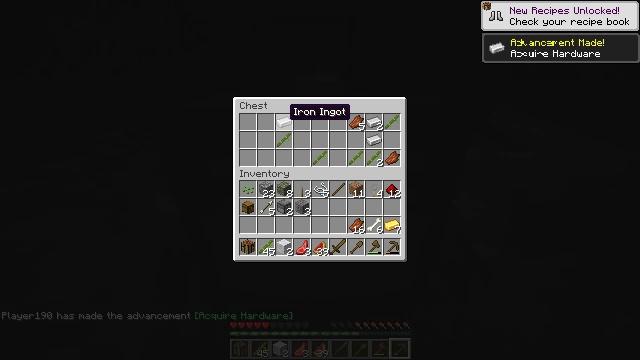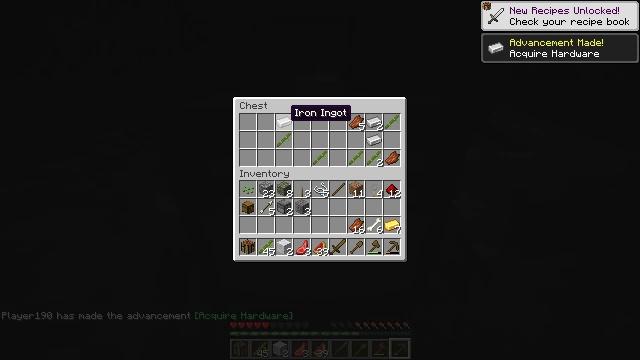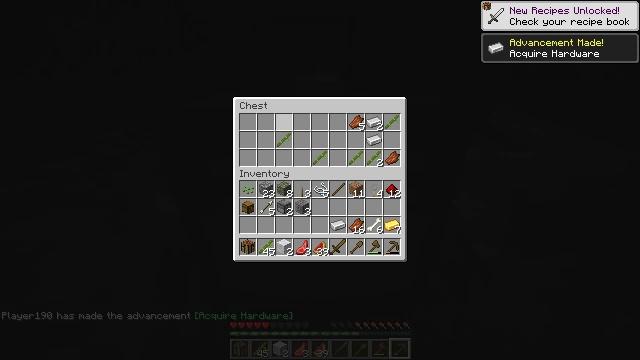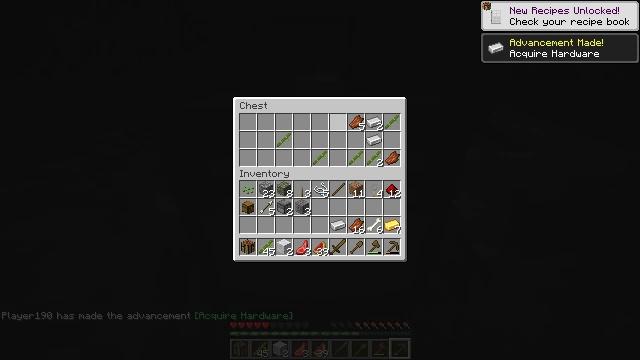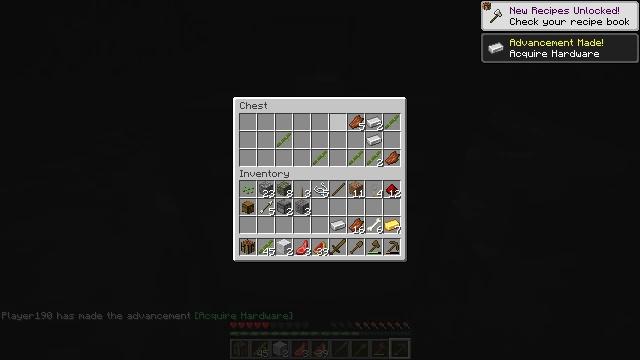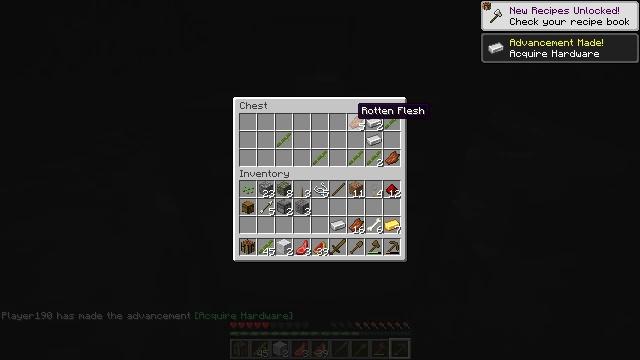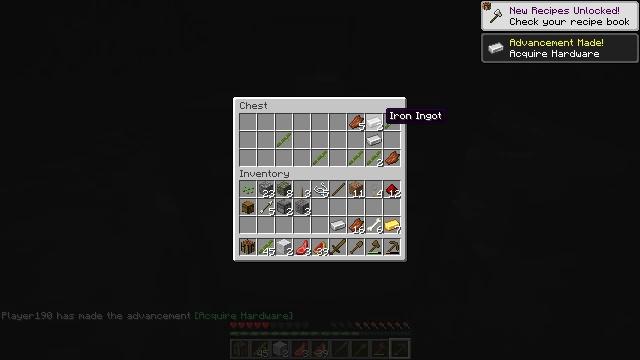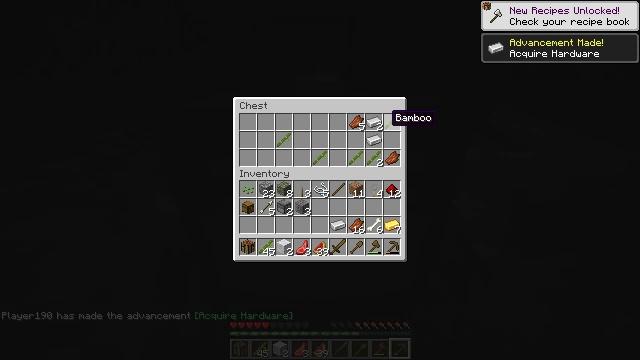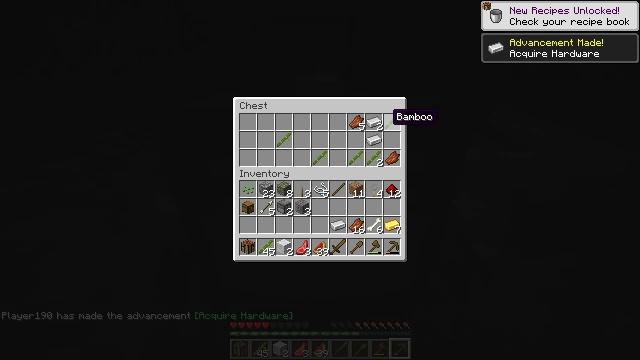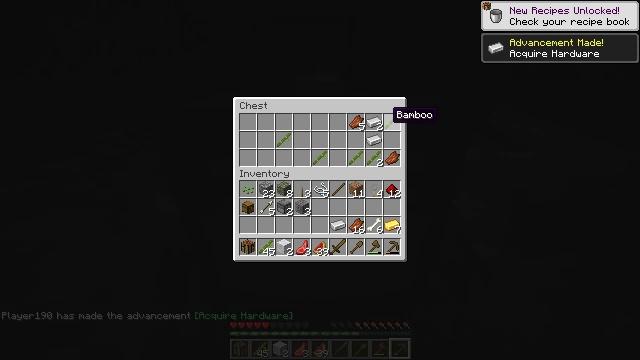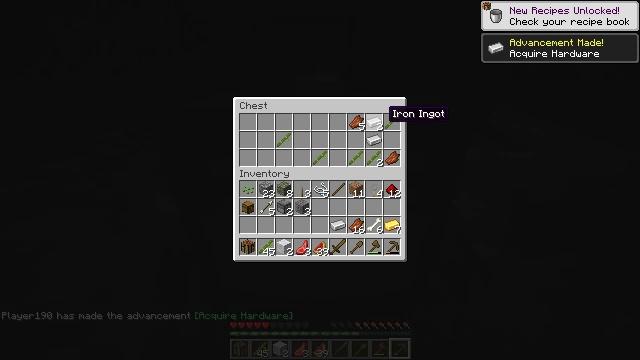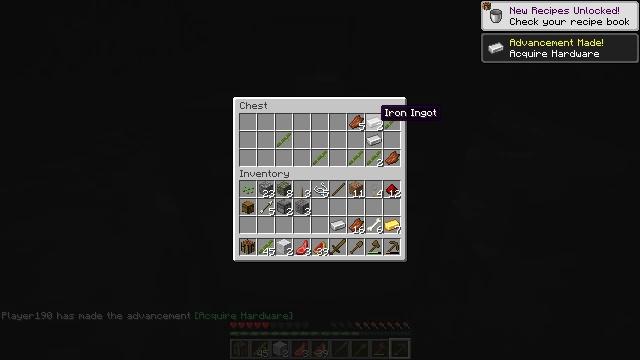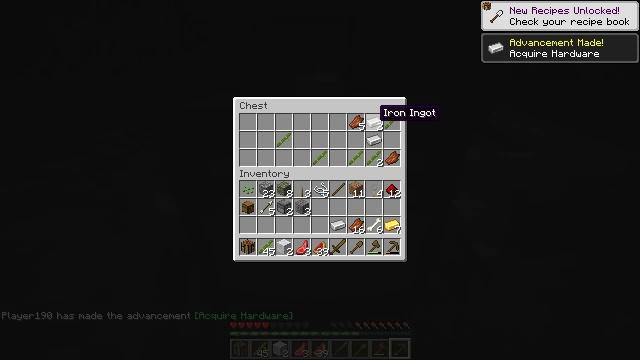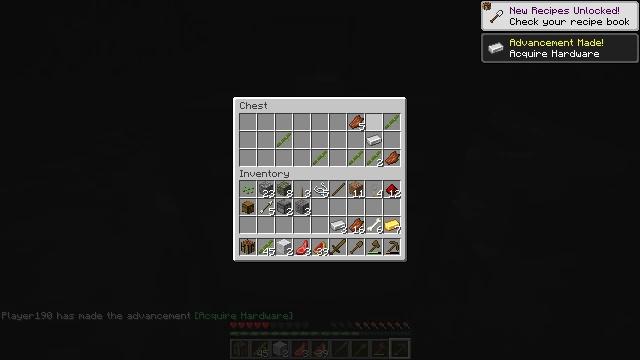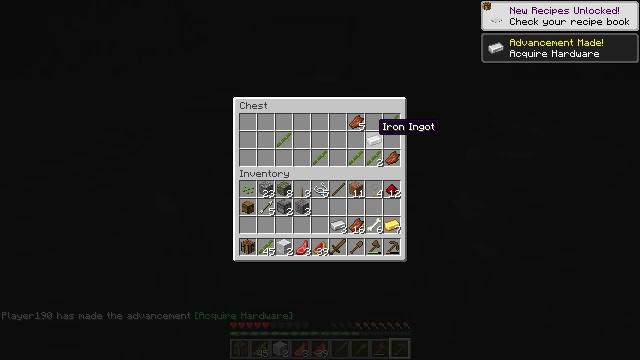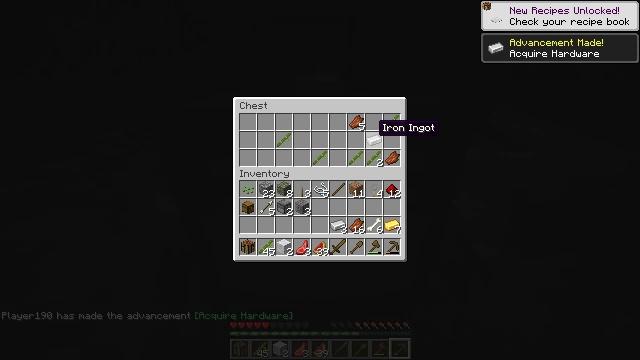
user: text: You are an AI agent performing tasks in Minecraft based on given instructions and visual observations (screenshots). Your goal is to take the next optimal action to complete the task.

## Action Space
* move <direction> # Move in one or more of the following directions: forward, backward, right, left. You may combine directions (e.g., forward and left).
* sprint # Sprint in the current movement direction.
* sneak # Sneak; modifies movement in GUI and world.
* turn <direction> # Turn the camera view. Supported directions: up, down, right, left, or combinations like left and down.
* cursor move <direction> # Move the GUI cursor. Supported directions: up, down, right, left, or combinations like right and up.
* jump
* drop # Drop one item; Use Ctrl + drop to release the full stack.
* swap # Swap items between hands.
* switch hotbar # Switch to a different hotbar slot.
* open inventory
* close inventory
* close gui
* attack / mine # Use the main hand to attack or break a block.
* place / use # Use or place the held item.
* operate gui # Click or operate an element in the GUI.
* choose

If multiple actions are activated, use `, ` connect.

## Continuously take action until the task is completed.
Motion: motion action
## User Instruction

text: Recycle the repeater from a redstone circuit.
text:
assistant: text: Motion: sneak
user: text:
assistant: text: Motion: sneak, operate gui
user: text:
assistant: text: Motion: sneak, operate gui
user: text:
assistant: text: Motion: sneak, cursor move right, operate gui
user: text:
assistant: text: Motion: sneak, cursor move right
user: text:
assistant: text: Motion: sneak, cursor move right
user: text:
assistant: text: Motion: sneak
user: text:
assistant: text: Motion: sneak
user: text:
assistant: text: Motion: sneak
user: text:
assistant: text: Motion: sneak
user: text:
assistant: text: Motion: sneak, cursor move right
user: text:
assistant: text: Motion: sneak
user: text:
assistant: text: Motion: sneak
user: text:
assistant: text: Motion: sneak
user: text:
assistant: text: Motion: sneak
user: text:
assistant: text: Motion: sneak, cursor move left
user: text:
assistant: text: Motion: sneak
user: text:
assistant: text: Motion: sneak, operate gui
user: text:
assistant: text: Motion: sneak, operate gui
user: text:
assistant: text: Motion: sneak, cursor move down, operate gui
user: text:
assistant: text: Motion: sneak
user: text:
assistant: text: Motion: sneak, operate gui
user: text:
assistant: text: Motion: sneak, operate gui
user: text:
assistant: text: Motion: sneak, operate gui
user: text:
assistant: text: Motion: sneak, cursor move right
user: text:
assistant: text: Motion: sneak, cursor move up
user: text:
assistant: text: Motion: sneak
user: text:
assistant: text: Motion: sneak
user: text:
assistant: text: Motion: sneak
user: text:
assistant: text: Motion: sneak